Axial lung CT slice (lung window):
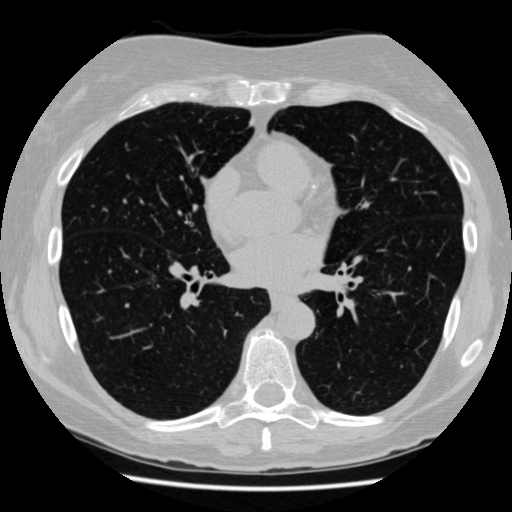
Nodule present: no